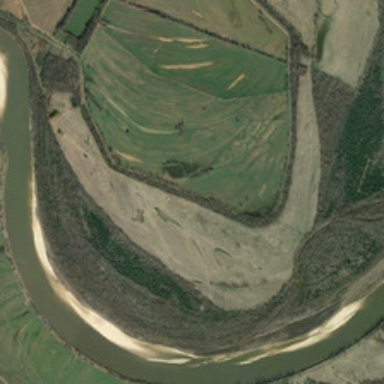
Many green plants are in two sides of a curved river .